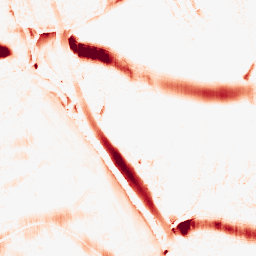
Category: morphological
Decomposition family: morphological_ellipse
Decomposition parameters: operation: opening
width: 30
height: 10
Upsampling method: cubic_catmull_rom
Upsampling parameters: scale: 2
Upsampling scale: 2